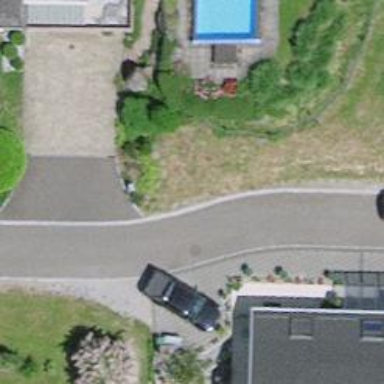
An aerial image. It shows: Residential road.